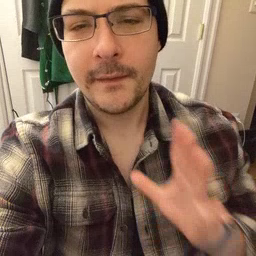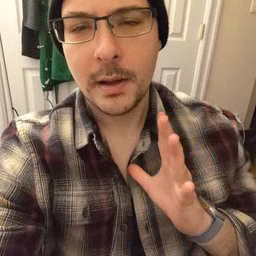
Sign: fine